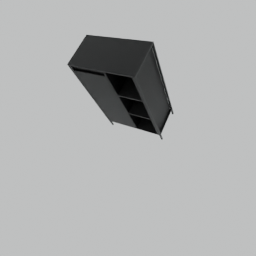
Label: furniture